Question: I got a dataframe where I need to check for the below three columns to filter the right rows.
Given Dataframe input:
'''
customer_number acct_registration_ts last_login_ts acct_create_ts
28017150 null null 2018-02-13T00:43:26.747+0000
28017150 null null 2014-09-11T15:58:29.593+0000
28017150 2014-05-14T23:11:40.167+0000 null 2014-05-12T00:00:00.000+0000
'''
Expected Dataframe output:
'''
customer_number acct_registration_ts last_login_ts acct_create_ts
28017150 2014-05-14T23:11:40.167+0000 null 2014-05-12T00:00:00.000+0000
'''
Filter condition:
1. If acct_registration_ts is NOT NULL get the max of acct_registration_ts row.
2. If acct_registration_ts is NULL, then check for last_login_ts and if last_login_ts is NOT NULL, then get the max of last_login_ts row.
3. If both acct_registration_ts and last_login_ts are NULL, then get the max of acct_create_ts row.
Here I need to group by customer_number column and then apply the above 3 filter logics. I tried with pyspark window function, but not getting the expected output. Any help would be much appreciated.

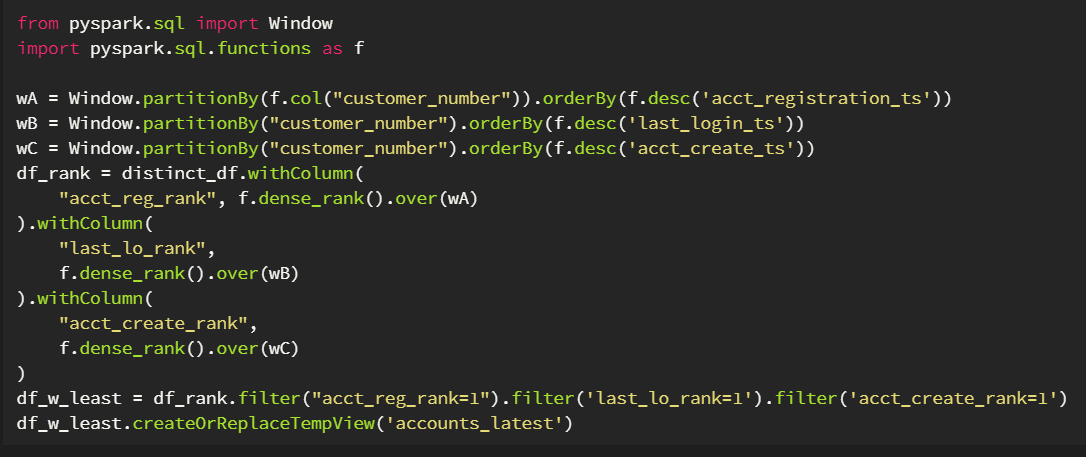
Answer: You can use a window across all the three columns:
'''
from pyspark.sql import functions as F, Window
w = Window.partitionBy('customer_number').orderBy(*[F.desc_nulls_last(c) for c in df.columns[1:]])
df2 = df.withColumn('rn', F.dense_rank().over(w)).filter('rn = 1')
df2.show(truncate=False)
+---------------+----------------------------+-------------+----------------------------+---+
|customer_number|acct_registration_ts |last_login_ts|acct_create_ts |rn |
+---------------+----------------------------+-------------+----------------------------+---+
|28017150 |2014-05-14T23:11:40.167+0000|null |2014-05-12T00:00:00.000+0000|1 |
+---------------+----------------------------+-------------+----------------------------+---+
'''